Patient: sex M, age 61
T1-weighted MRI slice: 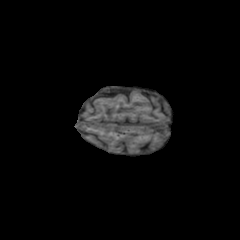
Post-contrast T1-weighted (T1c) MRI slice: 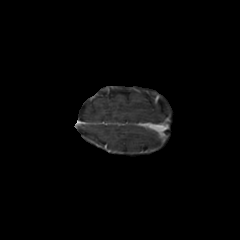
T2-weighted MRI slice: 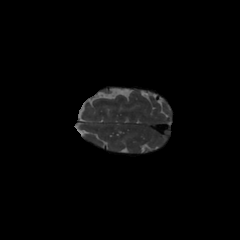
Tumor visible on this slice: no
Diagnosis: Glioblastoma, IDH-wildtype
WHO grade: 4